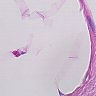
Metastatic tissue present: no